Question: I have video that will be divided into 4 videos.

First the player will stream a lower resolution of the original video, then the user can zoom into the video to see more details, I need the player to stream one of the 4 videos - that's higher in resolution- based on where the user zoomed in.
How can I make that using VideoJS or any other video player ?
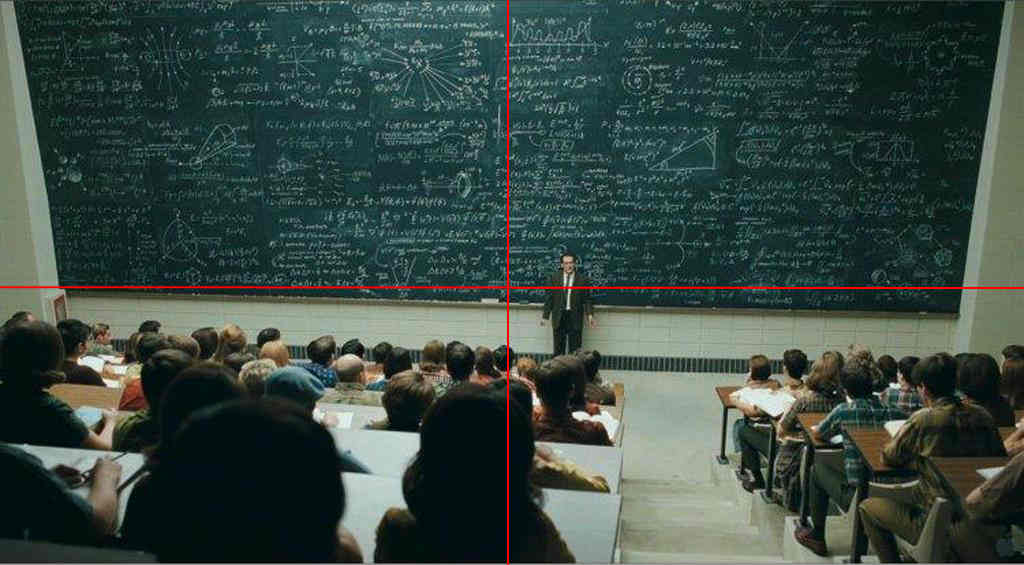
Answer: After searching, this is the answer ...
For zooming into the video, you can follow this tutorial: <URL>
For switch streaming of videos in the same player, you can make that by <URL> and make some calculations to know where the user zoomed in and hence change the source video.